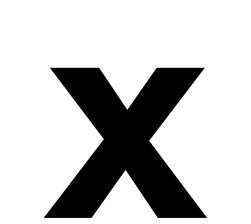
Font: InstrumentSans_Bold